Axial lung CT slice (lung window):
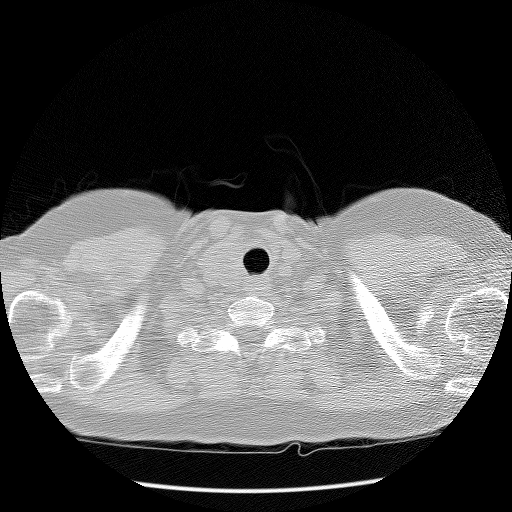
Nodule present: no